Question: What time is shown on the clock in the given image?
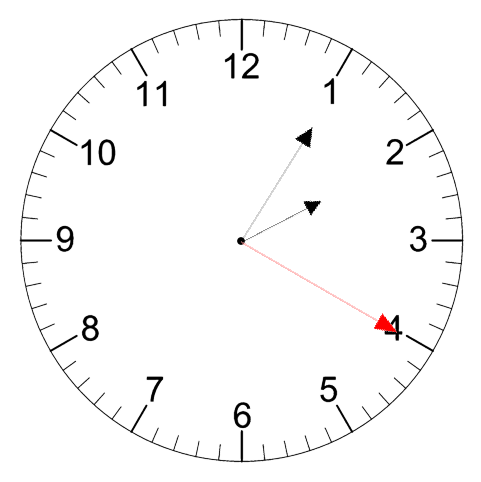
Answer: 02:05:20